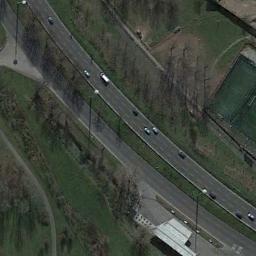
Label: freeway